Field crop: maize
Growth stage: 2
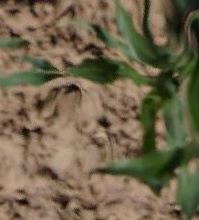
Species: maize